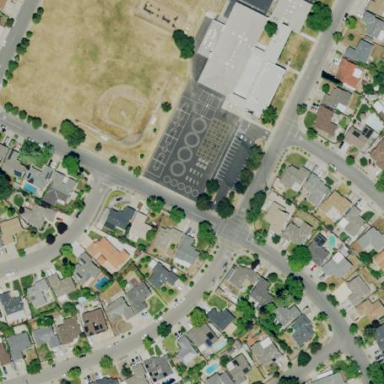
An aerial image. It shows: Schoolyard with asphalt surface.